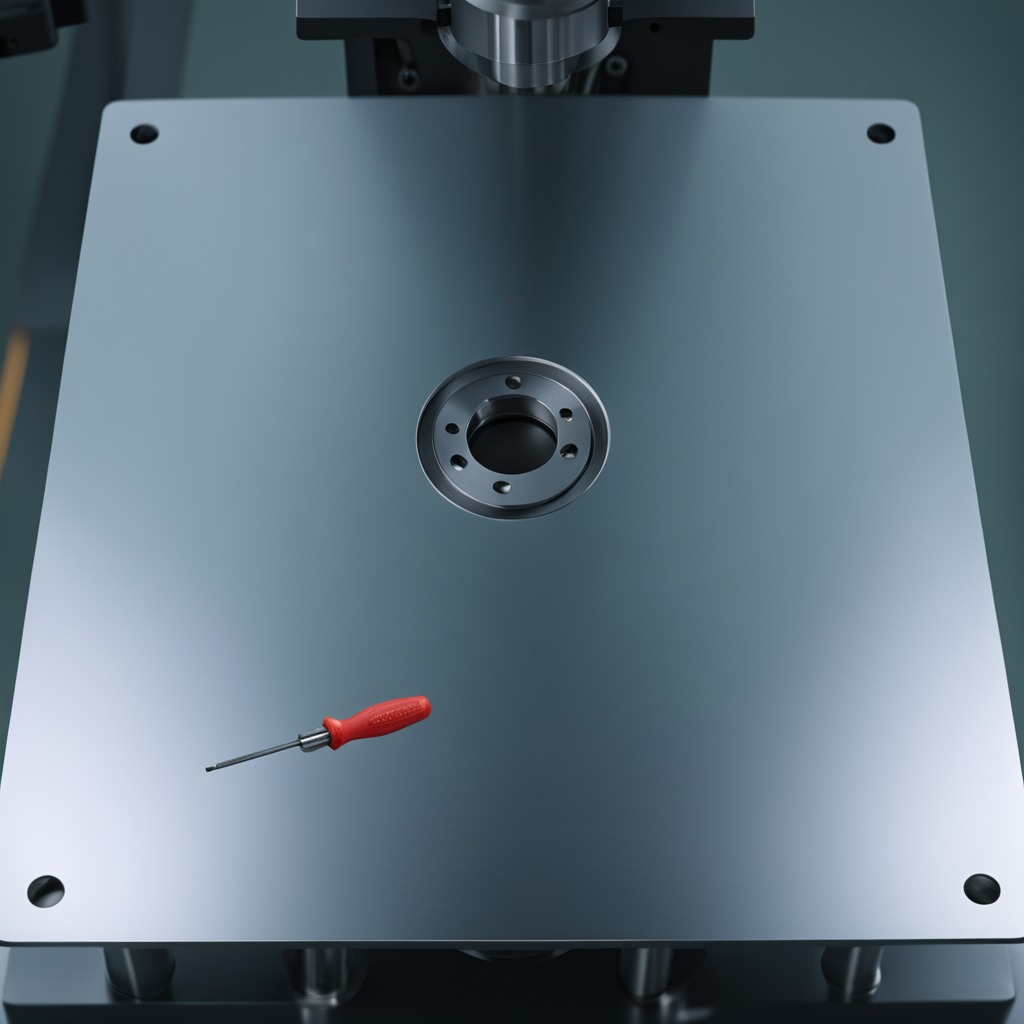
A screwdriver is lying on the metal table in a machine shop under fluorescent lights.